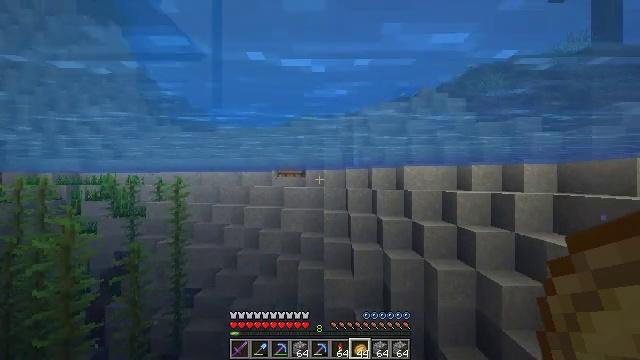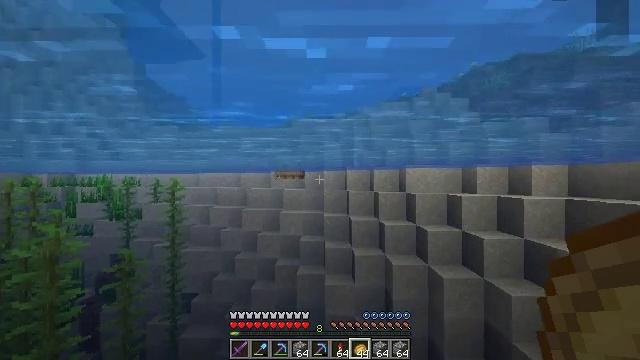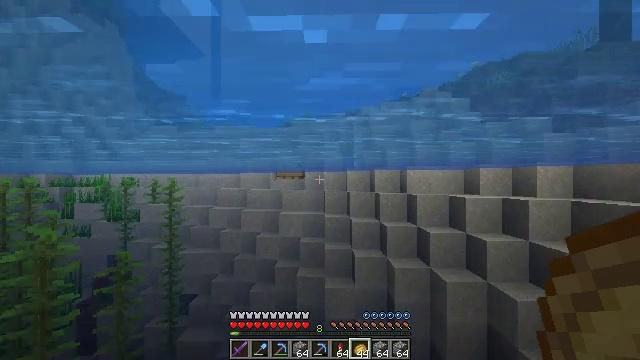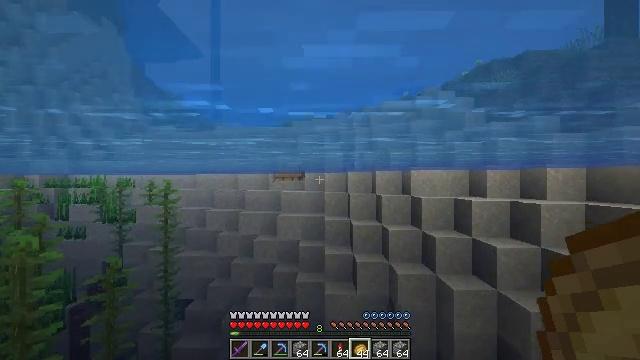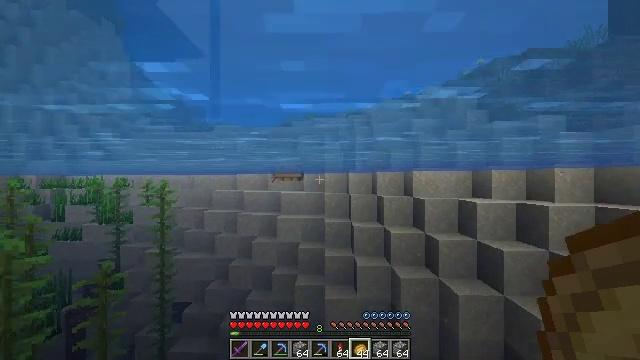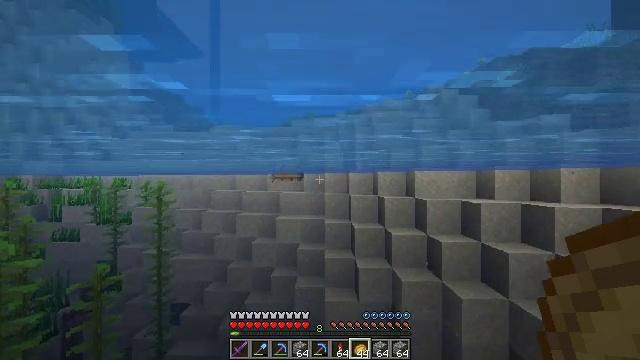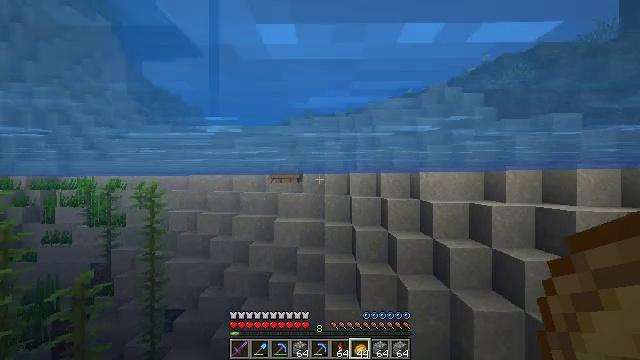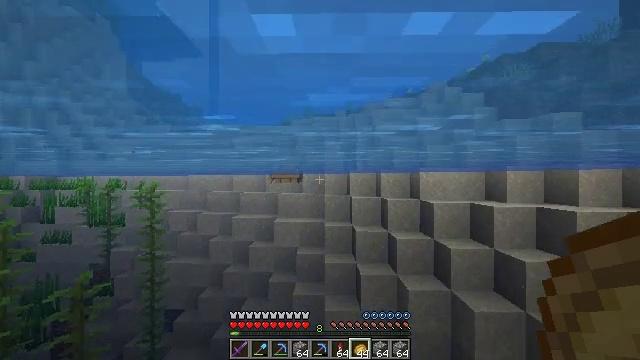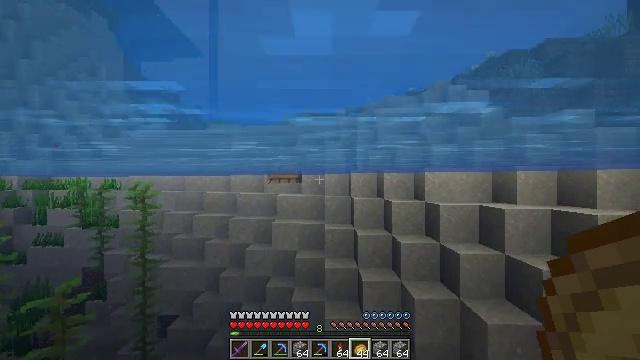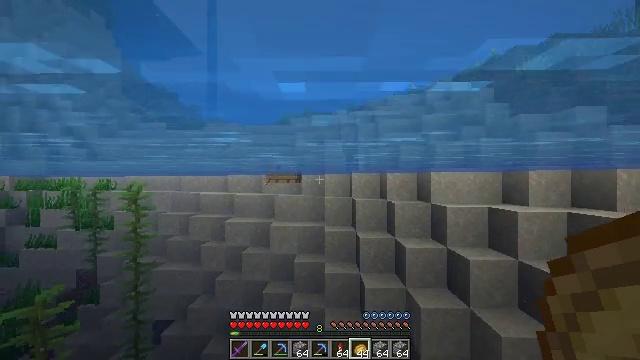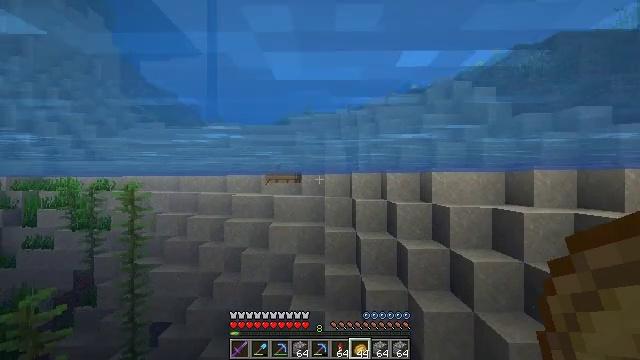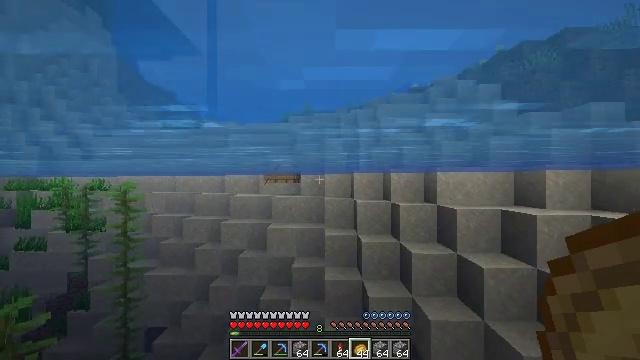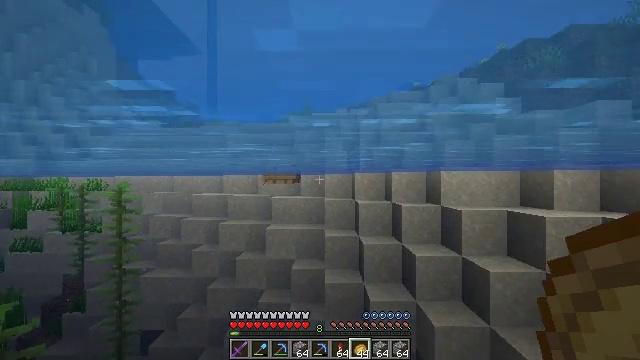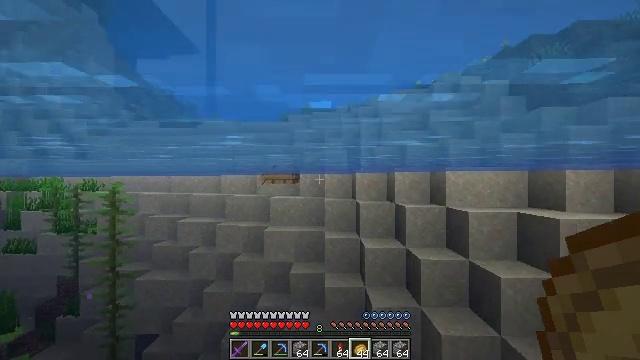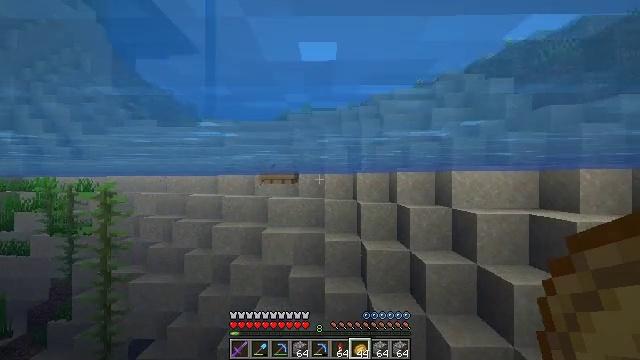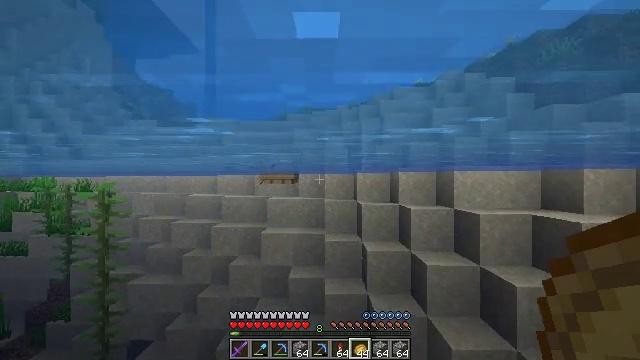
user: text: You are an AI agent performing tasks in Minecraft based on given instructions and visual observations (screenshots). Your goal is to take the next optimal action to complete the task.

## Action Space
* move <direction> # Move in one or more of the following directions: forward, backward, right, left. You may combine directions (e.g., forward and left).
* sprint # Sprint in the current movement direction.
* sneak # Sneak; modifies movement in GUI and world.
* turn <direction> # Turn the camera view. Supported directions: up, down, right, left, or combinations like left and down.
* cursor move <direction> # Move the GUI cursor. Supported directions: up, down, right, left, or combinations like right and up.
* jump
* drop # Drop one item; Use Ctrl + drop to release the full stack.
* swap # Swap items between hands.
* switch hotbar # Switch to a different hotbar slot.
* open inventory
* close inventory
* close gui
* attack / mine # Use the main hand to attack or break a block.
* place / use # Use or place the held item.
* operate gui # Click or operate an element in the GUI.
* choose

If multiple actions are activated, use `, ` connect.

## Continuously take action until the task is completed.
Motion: motion action
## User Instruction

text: Mine the ender chest.
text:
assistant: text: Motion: move forward
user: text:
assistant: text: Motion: move forward
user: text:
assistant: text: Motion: move forward
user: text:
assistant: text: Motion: move forward
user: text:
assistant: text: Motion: move forward
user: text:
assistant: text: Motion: move forward
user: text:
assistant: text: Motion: move forward
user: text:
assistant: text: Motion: move forward
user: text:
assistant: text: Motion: move forward
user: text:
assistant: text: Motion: move forward
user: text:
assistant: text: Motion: move forward
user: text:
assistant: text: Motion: move forward
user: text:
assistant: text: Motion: move forward
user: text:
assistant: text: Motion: move forward
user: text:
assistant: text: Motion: move forward
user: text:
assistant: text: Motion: move forward
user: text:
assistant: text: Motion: move forward
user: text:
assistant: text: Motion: move forward
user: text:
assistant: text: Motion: move forward
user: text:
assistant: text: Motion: move forward
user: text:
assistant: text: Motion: move forward
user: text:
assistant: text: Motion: move forward
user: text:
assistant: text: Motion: move forward
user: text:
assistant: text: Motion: move forward
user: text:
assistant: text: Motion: move forward
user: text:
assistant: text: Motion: move forward
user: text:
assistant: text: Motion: move forward
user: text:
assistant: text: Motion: move forward
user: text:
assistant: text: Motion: move forward
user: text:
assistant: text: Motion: move forward